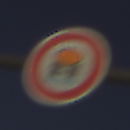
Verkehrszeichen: VerbotFahrzeugeWassergefaehrdenderLadung
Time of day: SunriseSunset
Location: Outdoor (Nature)
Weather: Clear
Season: NotSpecified
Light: Natural